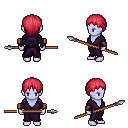
a pixel art fantasy rpg character, female body template, dark elf, purple skin, purple robe, teal pants, ruby red plain hairstyle, leather bracers, spear, four views (front, back, left, right), 2x2 character sprite sheet, small pixel art, hard edges, no anti-aliasing